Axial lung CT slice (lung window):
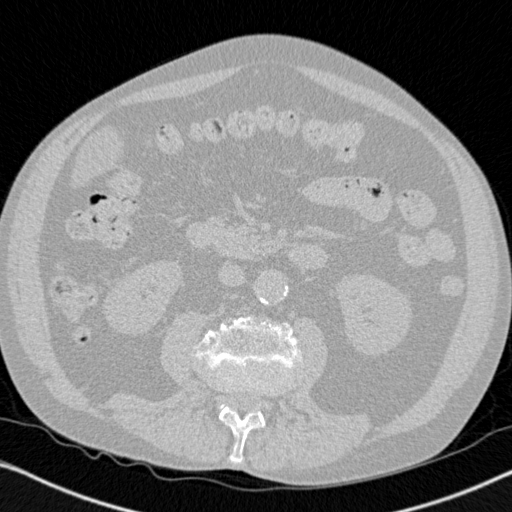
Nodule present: no